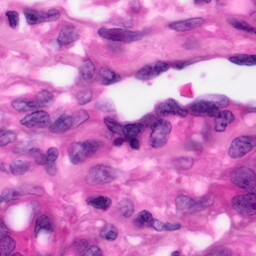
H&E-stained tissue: Pancreatic